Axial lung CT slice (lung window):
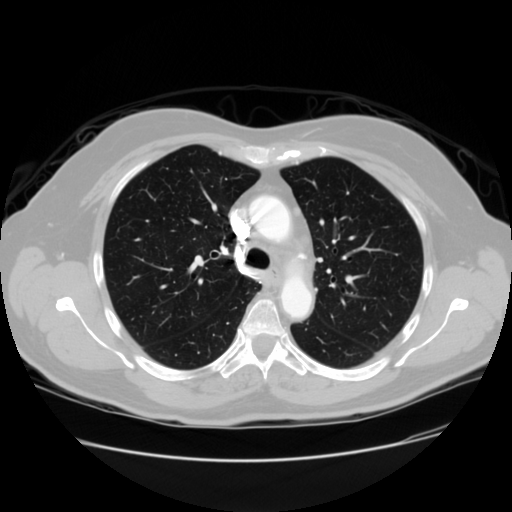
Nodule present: no